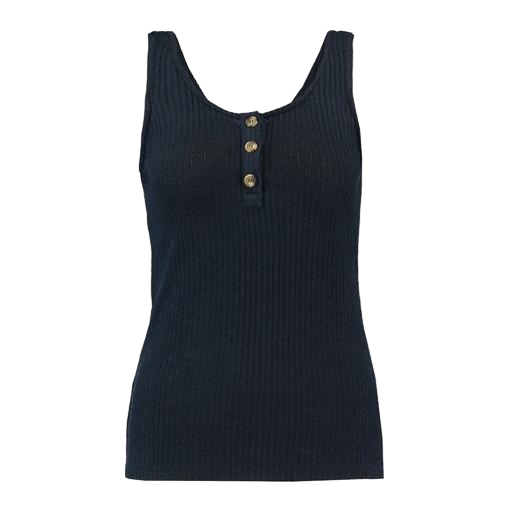
blue le nautical henley tank, dark blue tank top, black ribbed tank top, white background